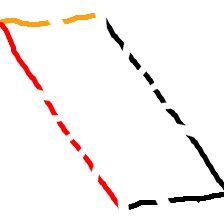
Shape: parallelogram